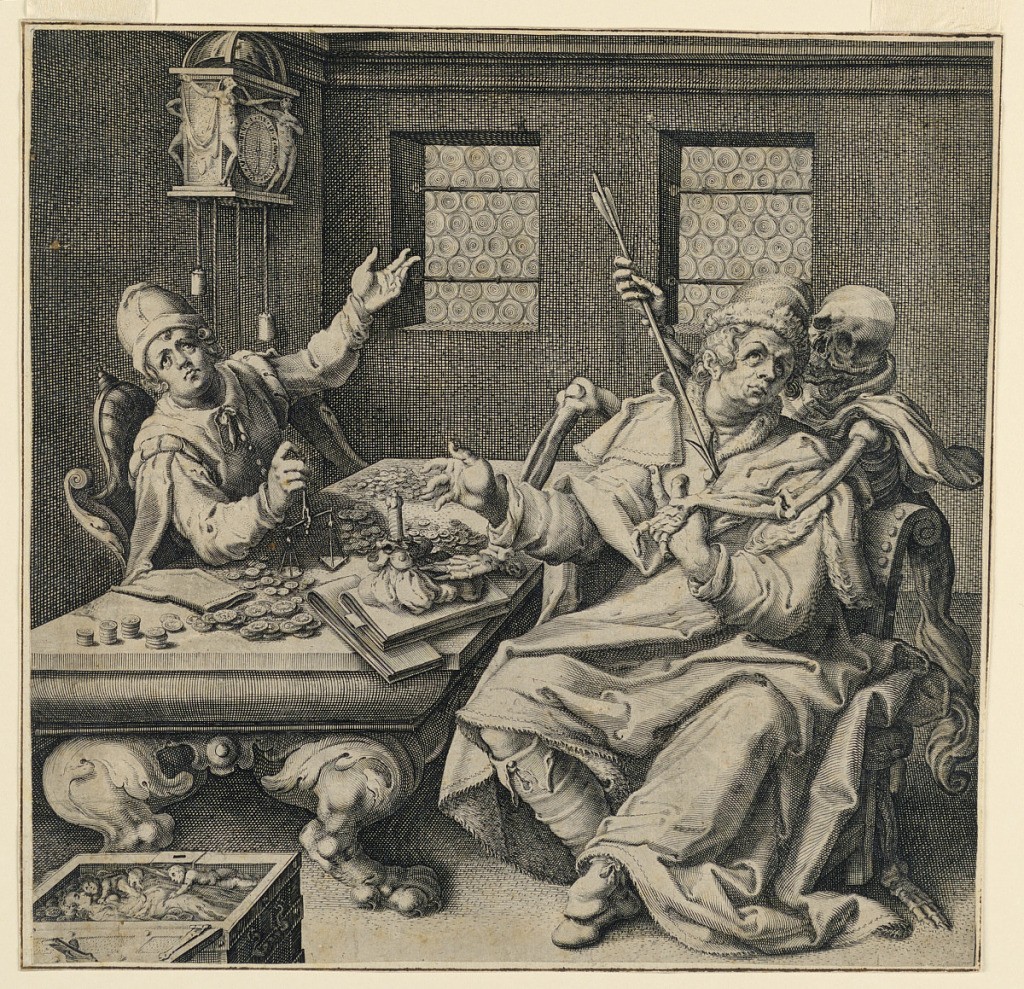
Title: The Misers
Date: ca. 1580–1620
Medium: Engraving with black ink on white paper
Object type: Print
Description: Horizontal rectangle. Two misers are seen seated at a table counting their fortune. The figure of Death plunges an arrow in the bosom of the one.